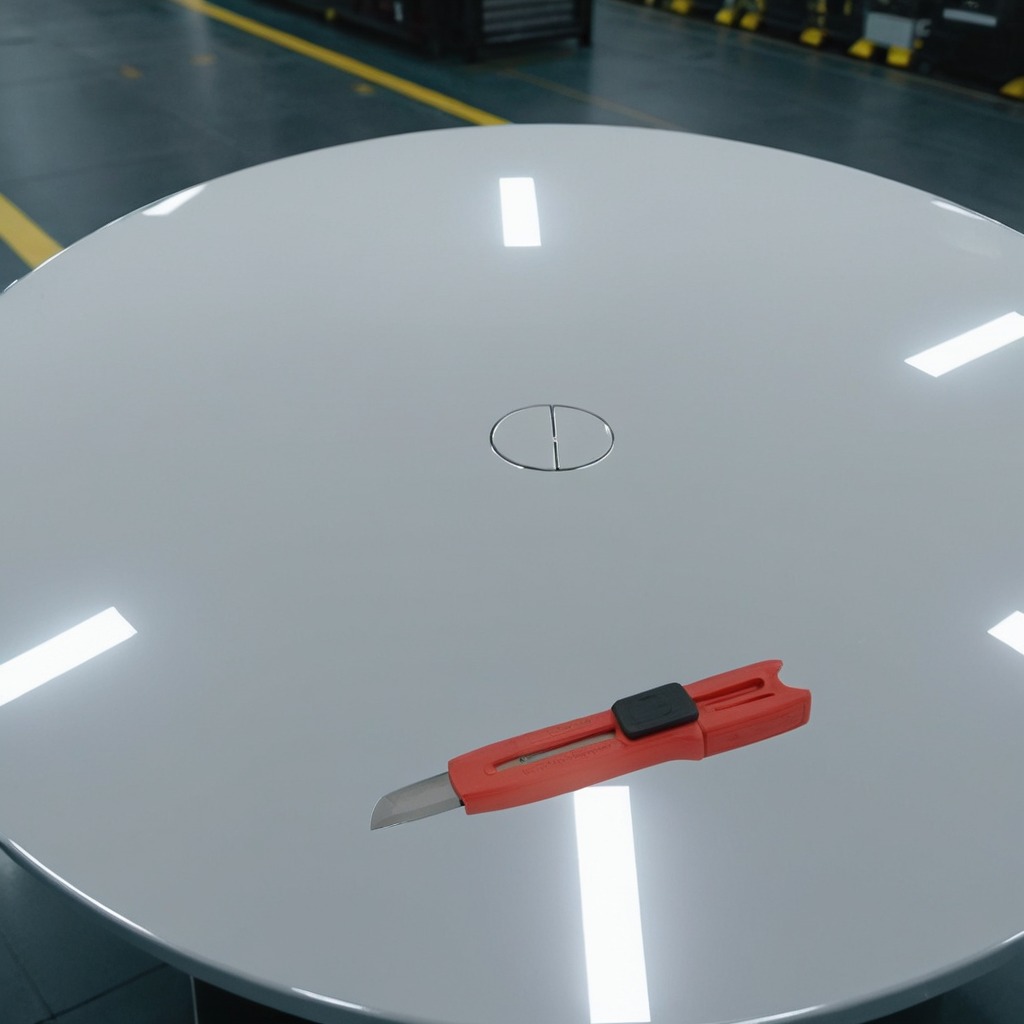
A utility knife is lying on the high-gloss table in a ship maintenance bay industrial lighting.